Aerial crown-view tile of a tropical tree (Barro Colorado Island, Panama), acquired 20241112:
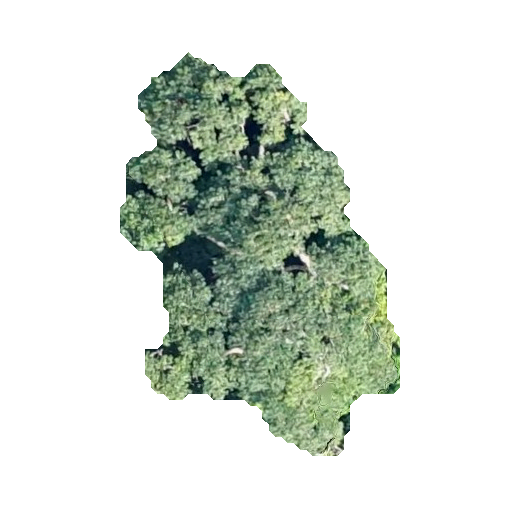
Species: Trattinnickia aspera
GBIF accepted scientific name: Trattinnickia aspera
Crown area: 111.94 m²